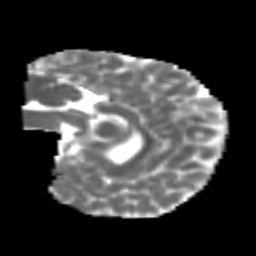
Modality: MD
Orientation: sagittal
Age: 7
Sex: male
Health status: healthy